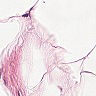
Metastatic tissue present: no